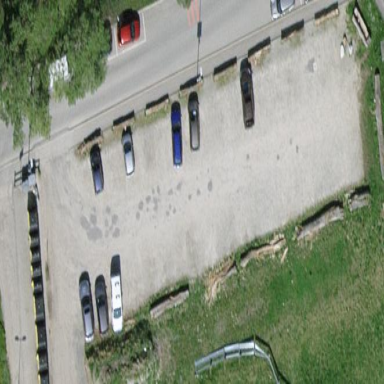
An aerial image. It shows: Parking area with unpaved surface.